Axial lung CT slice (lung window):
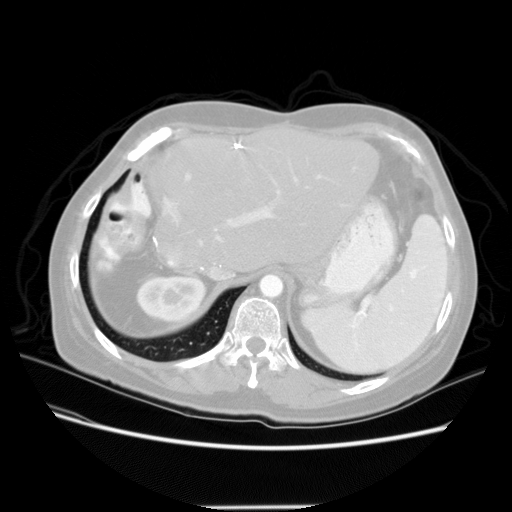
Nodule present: no